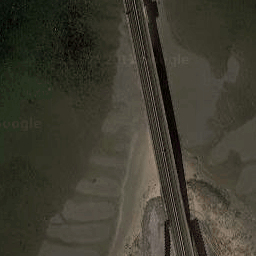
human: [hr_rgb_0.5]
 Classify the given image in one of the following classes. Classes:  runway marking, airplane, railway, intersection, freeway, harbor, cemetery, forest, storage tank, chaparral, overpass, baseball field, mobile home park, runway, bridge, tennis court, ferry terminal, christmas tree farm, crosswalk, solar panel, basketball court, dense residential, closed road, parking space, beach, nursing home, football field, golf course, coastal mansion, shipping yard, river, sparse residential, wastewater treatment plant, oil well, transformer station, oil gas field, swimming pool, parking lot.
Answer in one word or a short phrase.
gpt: bridge